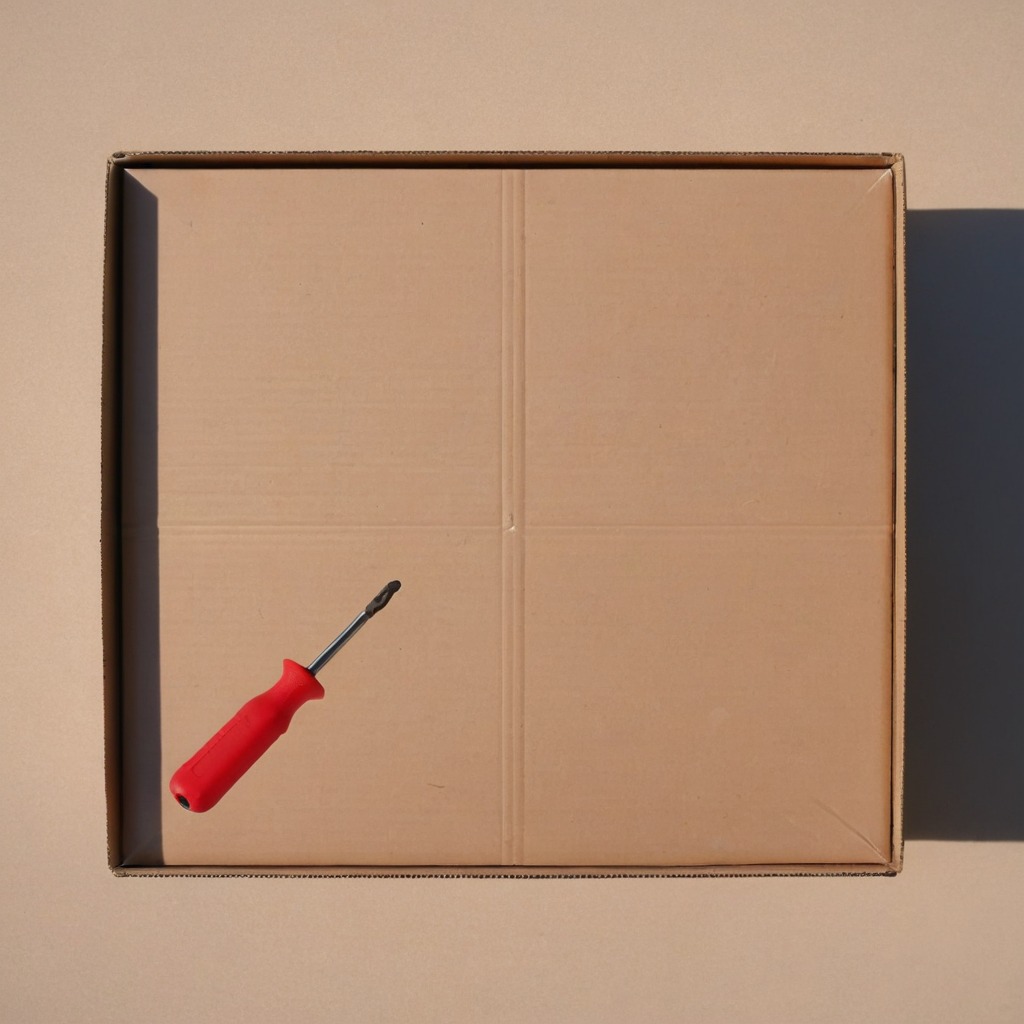
A screwdriver is lying on a clean dry cardboard box surface in an outdoor workshop during daytime bright natural light soft shadows slightly creased but